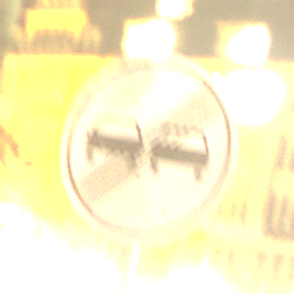
Verkehrszeichen: EndeUeberholverbot
Umgebung: Outdoor, Urban
Tageszeit: Night
Wetter: Overcast
Licht: Artificial
Jahreszeit: NotSpecified
Kontrast: MediumContrast